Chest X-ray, PA view. Patient: 38 years old, sex F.
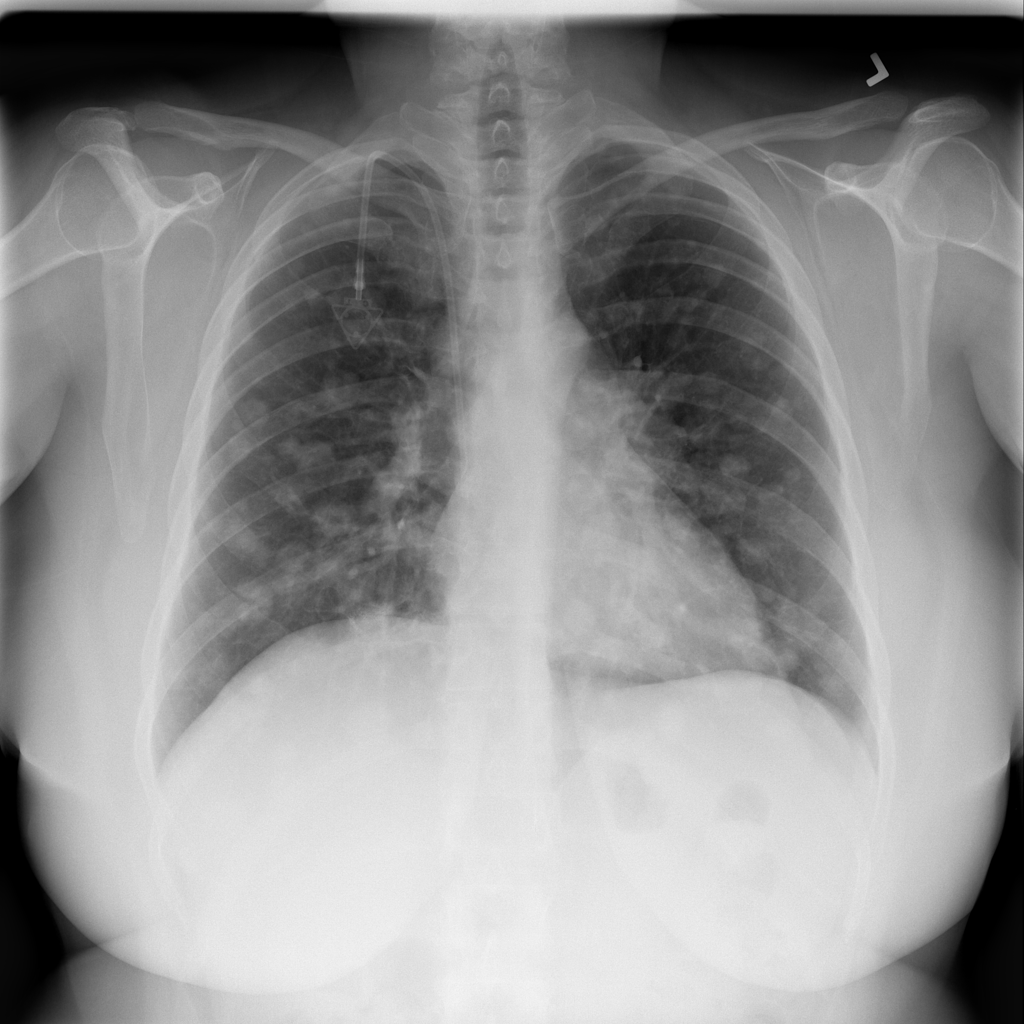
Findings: Mass